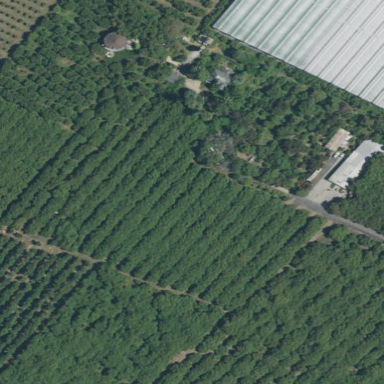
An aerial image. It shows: Orchard filled with avocado trees.